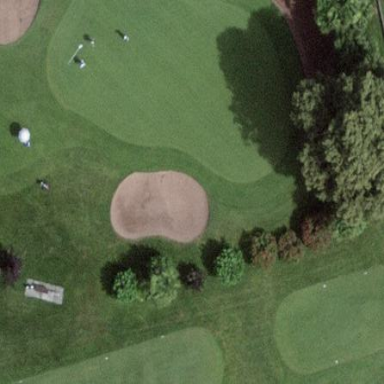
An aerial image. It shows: Golf green.